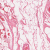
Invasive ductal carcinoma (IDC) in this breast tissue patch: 0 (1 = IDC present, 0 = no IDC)